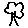
Label: tree